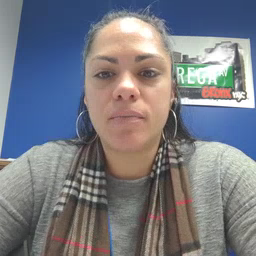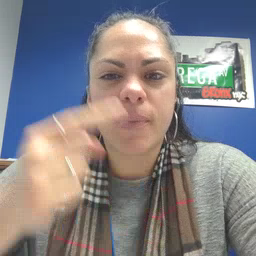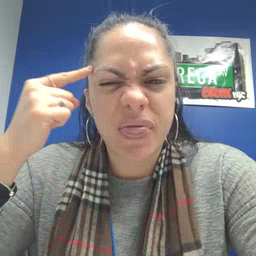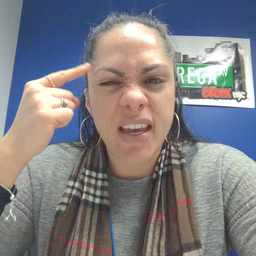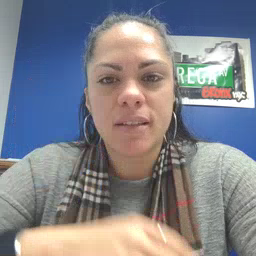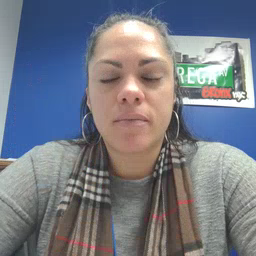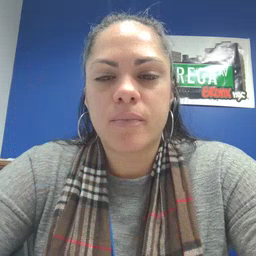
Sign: think